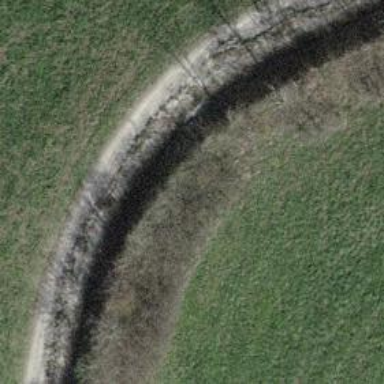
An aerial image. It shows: Hedge barrier.